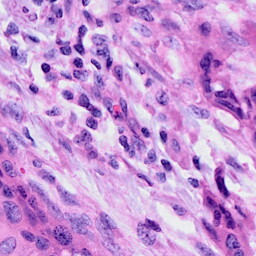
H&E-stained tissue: Cervix